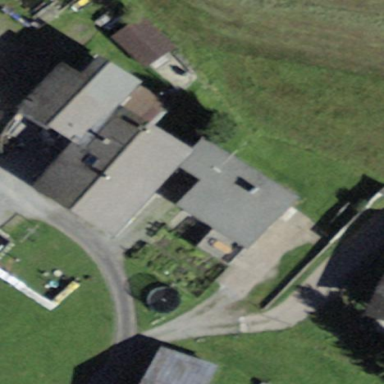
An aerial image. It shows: Building with tiled roof.